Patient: sex F, age 36
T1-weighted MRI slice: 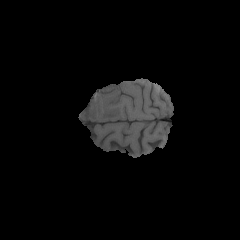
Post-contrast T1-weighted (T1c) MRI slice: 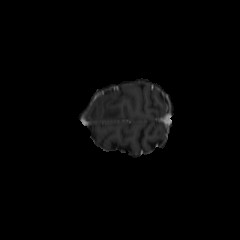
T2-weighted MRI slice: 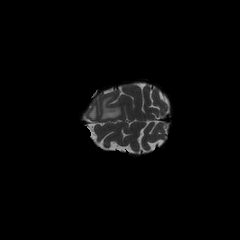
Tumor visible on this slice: yes
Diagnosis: Glioblastoma, IDH-wildtype
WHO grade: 4